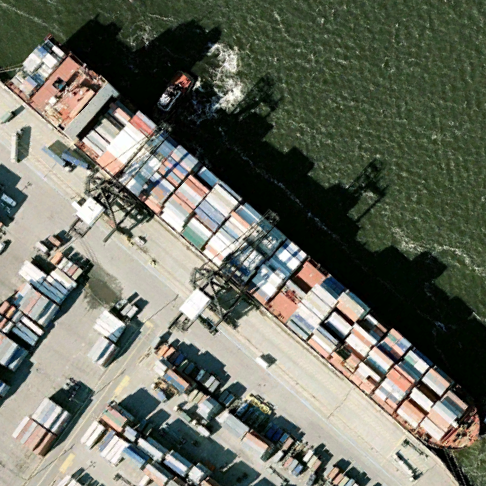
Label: civil